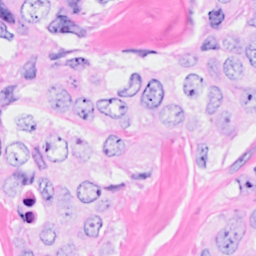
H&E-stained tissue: Breast